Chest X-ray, AP view. Patient: 64 years old, sex F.
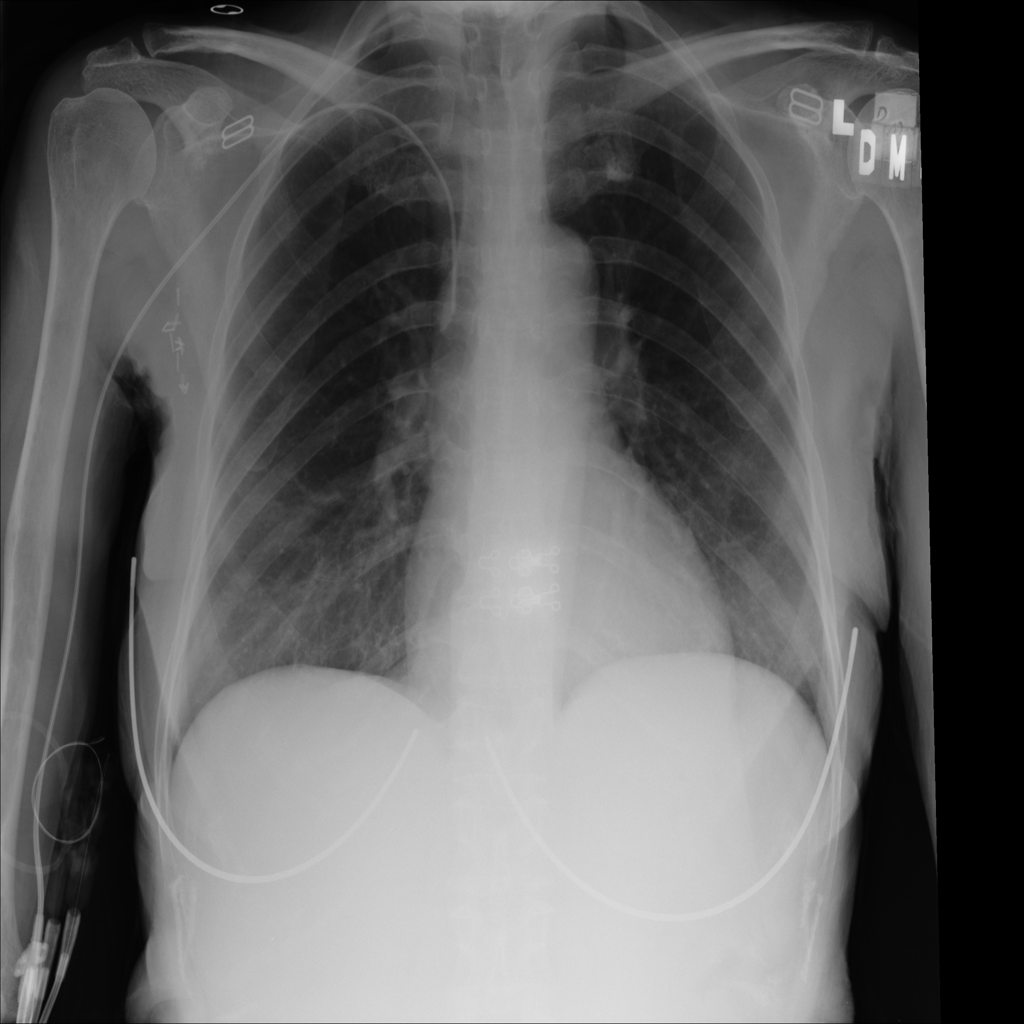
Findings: No Finding